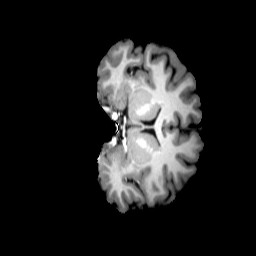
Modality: T1w
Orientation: coronal
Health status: ill
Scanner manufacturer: siemens
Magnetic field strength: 3 T
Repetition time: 2 s
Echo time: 0.00303 s